Question: I am writing console app to list and snaphot/restore azure blobs. As I understand, I can make snapshot, then fully turn off the machine(from azure portal, with deallocate), and copy some snapshot back with overwrite
In this example I'm getting blobs into a collection:
'''
// get storage account based on credentials
CloudStorageAccount storageAccountObj = new CloudStorageAccount(creds, false);
// move all blobs to collection
CloudBlobClient blobClient = storageAccountObj.CreateCloudBlobClient();
var containers = blobClient.ListContainers();
List<CloudBlob> blobsArray = new List<CloudBlob>();
foreach (var container in containers)
{
foreach (var listBlobItem in container.ListBlobs())
{
var blobItem = (CloudBlob)listBlobItem;
blobsArray.Add(blobItem);
}
}
// display blobs
DisplayBlobCollection(blobsArray);
'''
But there are blobs with same names but different ETag's:

How can I determine what blob is currently in use by virtual machine?
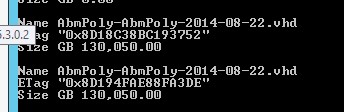
Answer: How come you get blobs with same name? Pring out the container name too, it may give you a clue which one is in use by the VM. There cannot be two blobs with same name within the same container.